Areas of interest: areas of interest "Lishui Qianmo Flowers in Bloom Integrated Scenic Area"
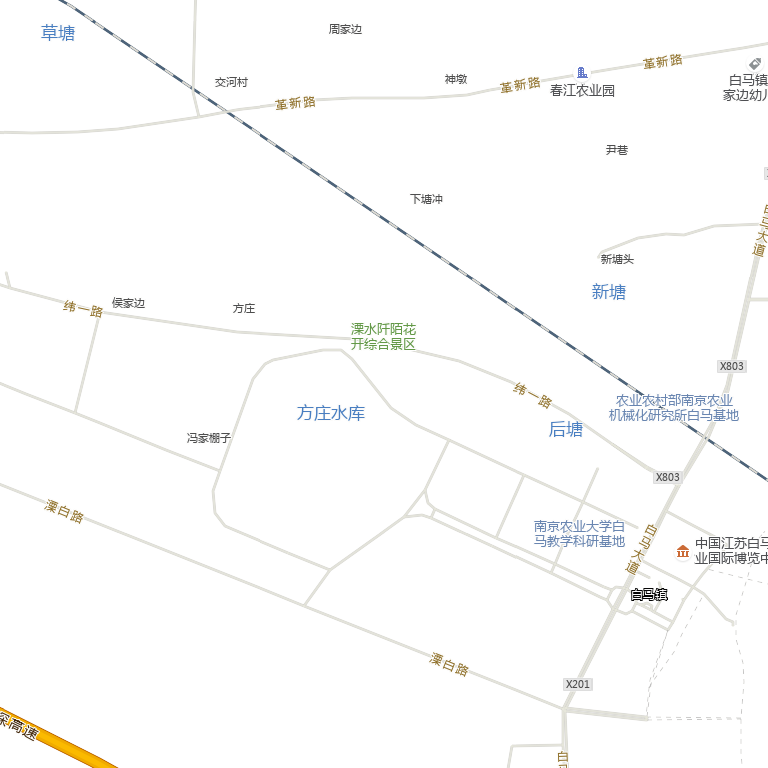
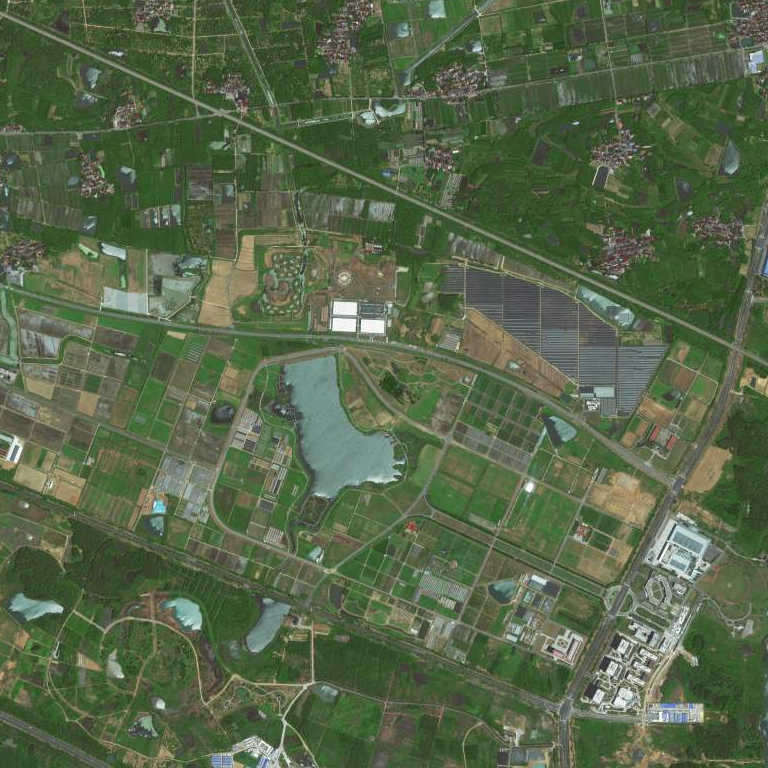